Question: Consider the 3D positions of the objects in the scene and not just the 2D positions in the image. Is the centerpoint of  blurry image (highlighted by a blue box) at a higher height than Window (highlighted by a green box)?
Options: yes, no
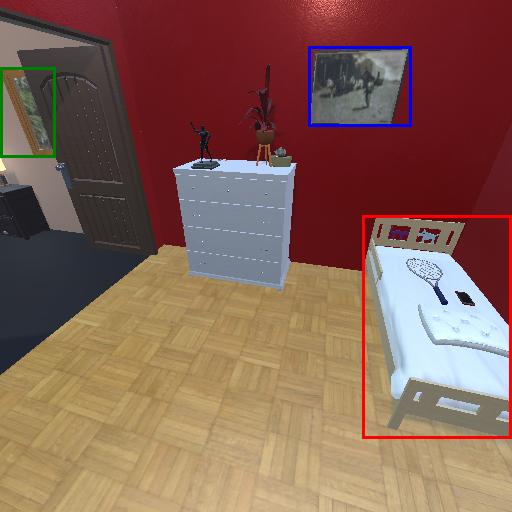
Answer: yes